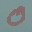
Label: 0